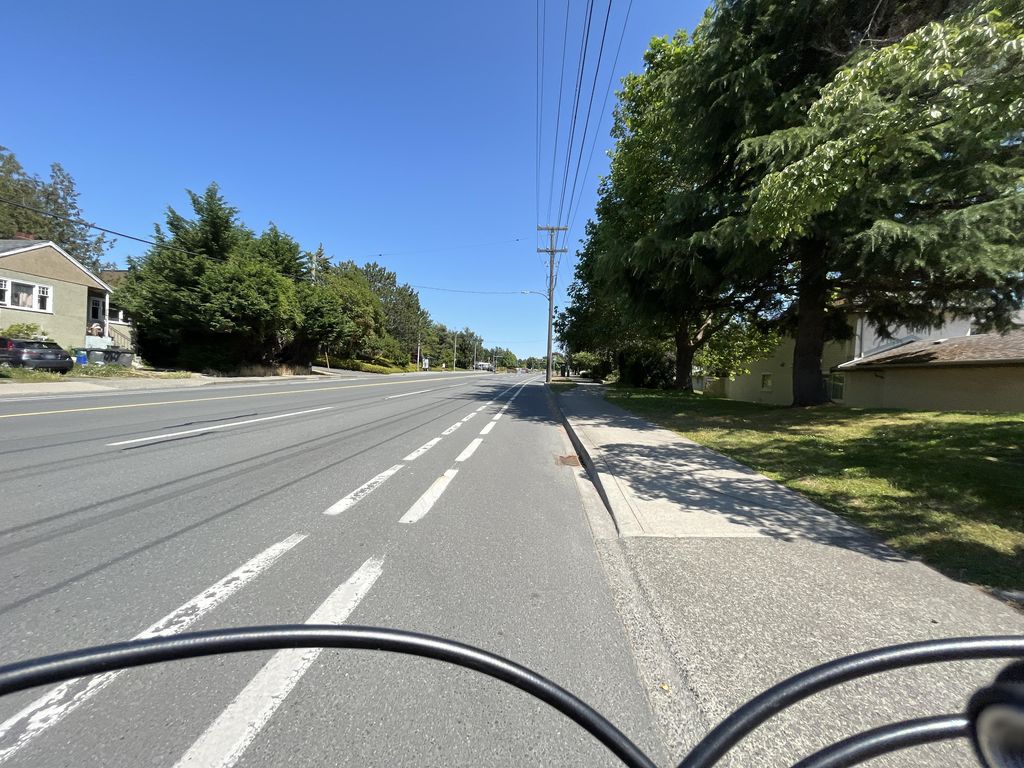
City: victoria